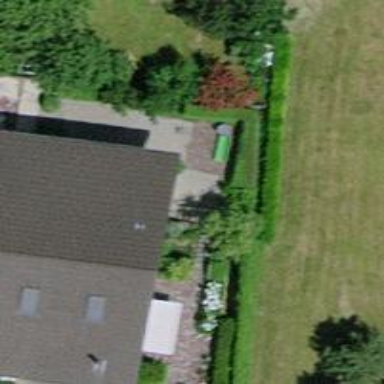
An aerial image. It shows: Hedge acting as barrier.